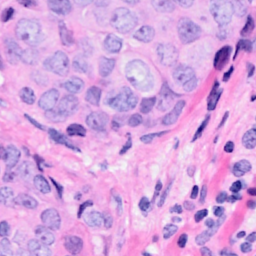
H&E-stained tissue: Breast